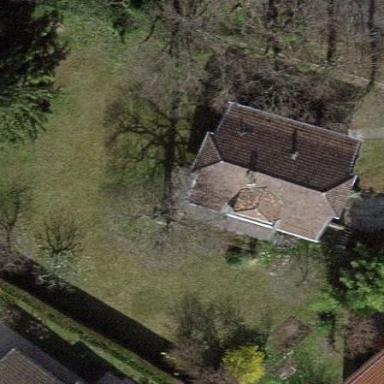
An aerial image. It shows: Garden enclosed by fence.